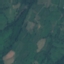
Land use / land cover: Pasture